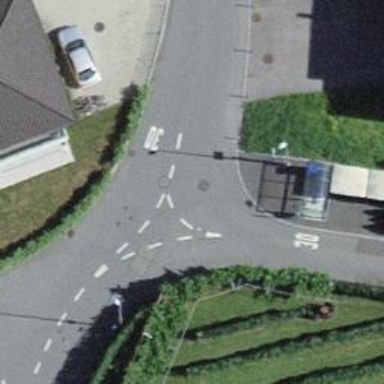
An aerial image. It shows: Bus stop with platform for public transport.